Field crop: maize
Growth stage: 2
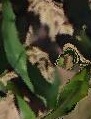
Species: maize